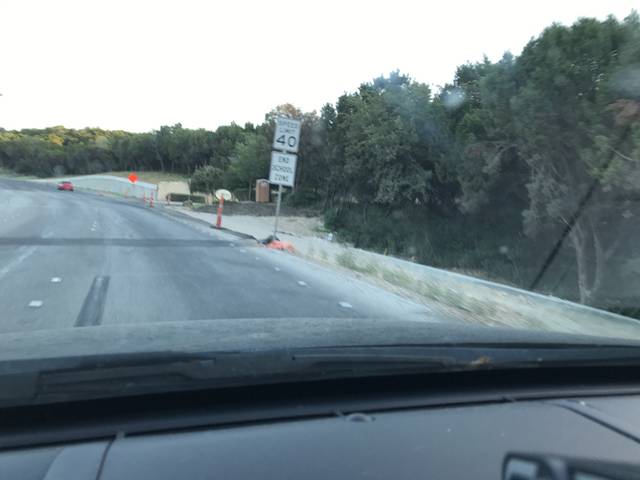
Region: United States
Coordinates: 30.286, -97.812